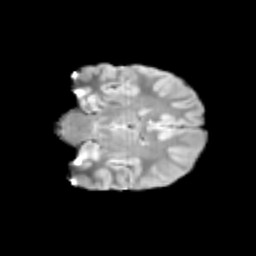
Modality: T2w
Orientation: coronal
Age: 12
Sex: male
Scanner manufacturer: siemens
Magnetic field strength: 3 T
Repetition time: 3.8 s
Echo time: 0.07 s